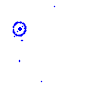
Particle: proton